Interaction volume radius: 10 \u00c5
Interaction volume height: 30 \u00c5
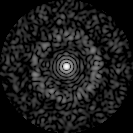
Disorder parameter: 0.8545